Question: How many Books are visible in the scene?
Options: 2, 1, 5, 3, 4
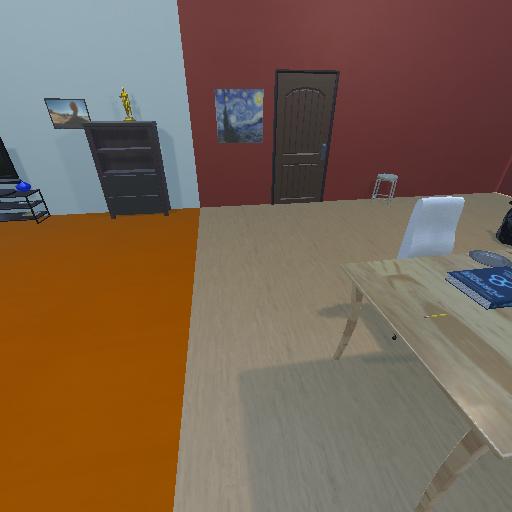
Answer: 2